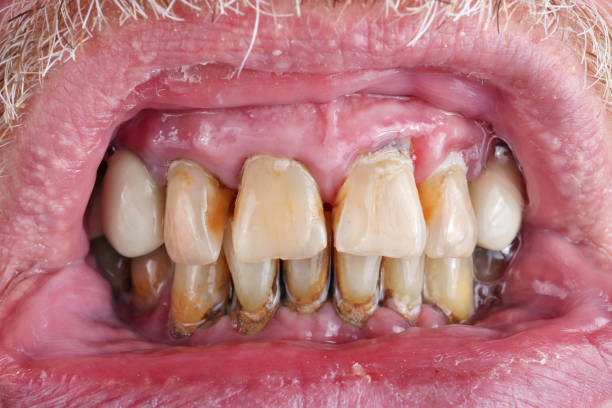
Condition: Gingivitis